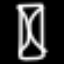
Label: hourglass